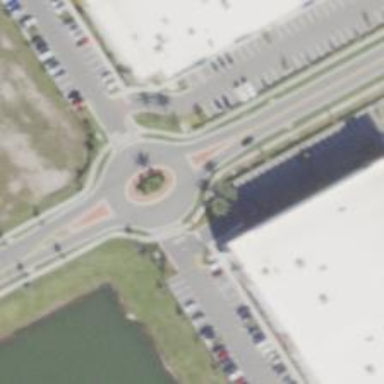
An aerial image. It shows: Unclassified road that forms roundabout at the junction.